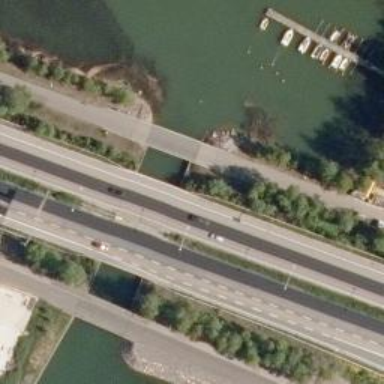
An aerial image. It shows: Motorway bridge with asphalt surface.